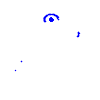
Particle: pion